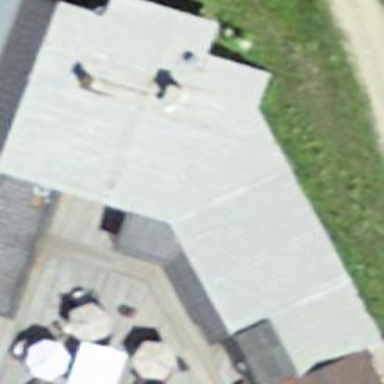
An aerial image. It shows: Restaurant in building.